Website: bh-photo
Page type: store-pickup
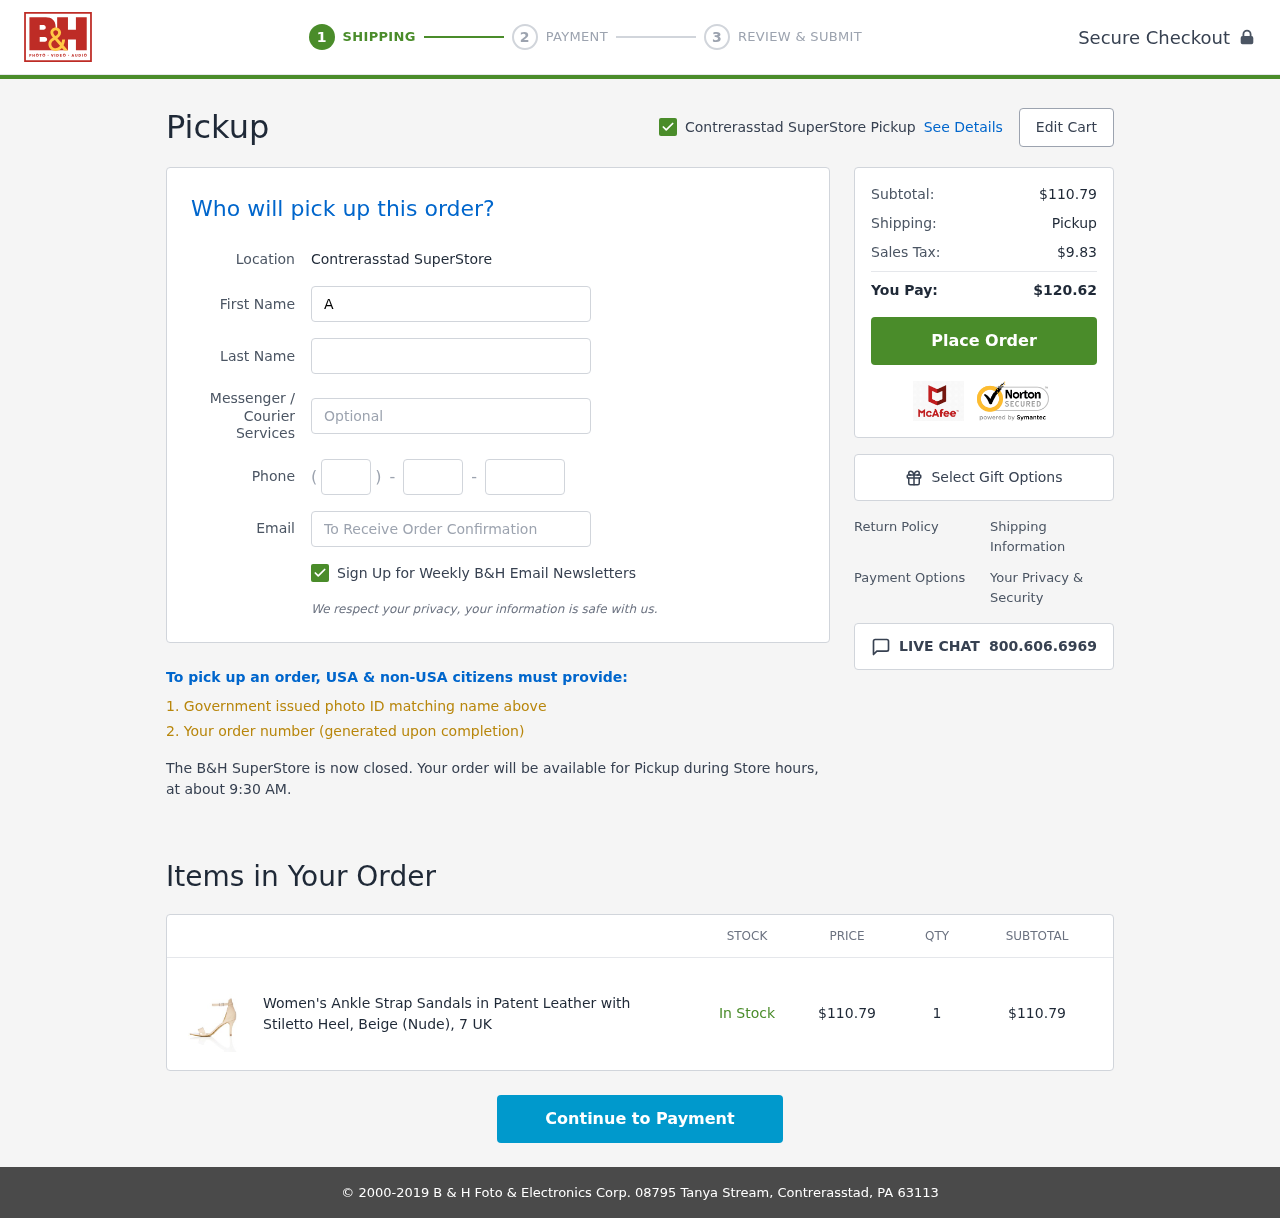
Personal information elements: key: PII_EMAIL
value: aanderson@yahoo.com
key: PII_FIRSTNAME
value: Andrew
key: PII_LASTNAME
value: Anderson
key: PII_LOCATION1_CITY
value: Contrerasstad SuperStore Pickup
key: PII_LOCATION1_CITY
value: Contrerasstad SuperStore
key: PII_PHONE_AREA
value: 405
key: PII_PHONE_PREFIX
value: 398
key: PII_PHONE_SUFFIX
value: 9303
Product elements: key: PRODUCT1_NAME
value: Women's Ankle Strap Sandals in Patent Leather with Stiletto Heel, Beige (Nude), 7 UK
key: PRODUCT1_PRICE
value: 110.79
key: PRODUCT1_QUANTITY
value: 1
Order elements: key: ORDER_SUBTOTAL
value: $110.79
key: ORDER_TAX
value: $9.83
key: ORDER_TOTAL
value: $120.62